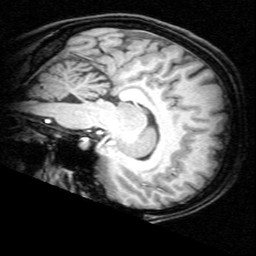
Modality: T1w
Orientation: sagittal
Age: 27
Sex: female